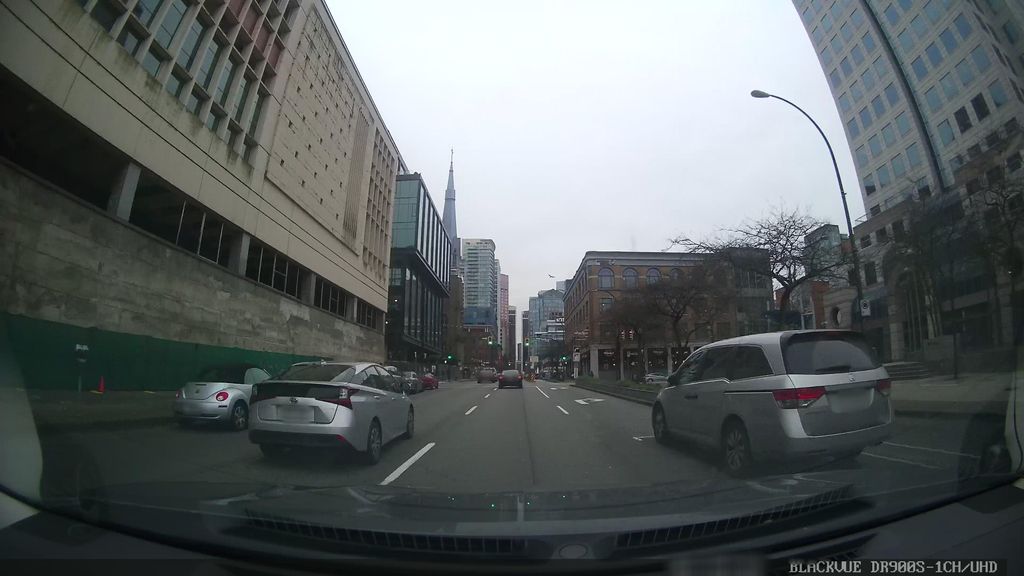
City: vancouver